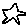
Label: star